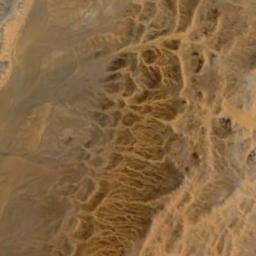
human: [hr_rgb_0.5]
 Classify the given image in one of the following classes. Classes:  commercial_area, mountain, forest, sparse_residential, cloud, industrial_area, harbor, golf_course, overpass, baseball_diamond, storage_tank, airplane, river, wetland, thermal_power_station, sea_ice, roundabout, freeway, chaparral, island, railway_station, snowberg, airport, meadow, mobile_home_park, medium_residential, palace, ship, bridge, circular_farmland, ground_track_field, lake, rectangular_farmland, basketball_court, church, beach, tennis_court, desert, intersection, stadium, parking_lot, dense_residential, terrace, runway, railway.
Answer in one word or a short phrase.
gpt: desert